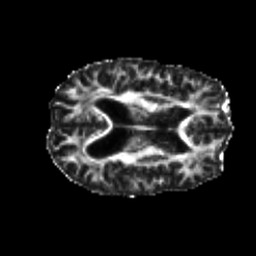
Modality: FA
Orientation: axial
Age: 20
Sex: male
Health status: healthy
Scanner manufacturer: philips
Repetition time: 7.39 s
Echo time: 0.08599 s